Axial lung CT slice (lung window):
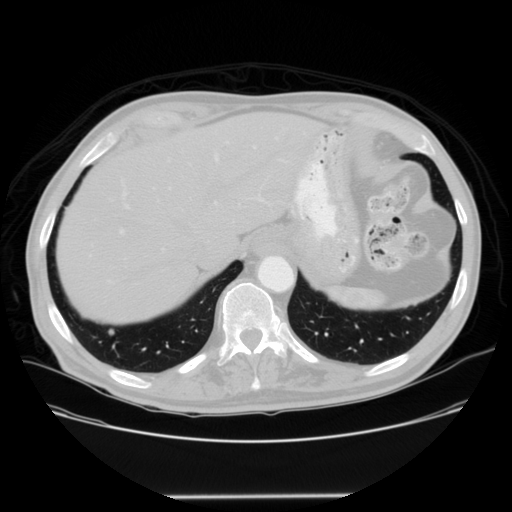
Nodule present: yes
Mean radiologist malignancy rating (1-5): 3